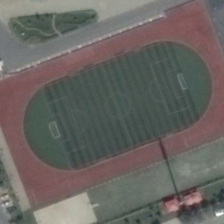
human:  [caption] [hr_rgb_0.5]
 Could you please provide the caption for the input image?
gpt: some green trees are near a playground with a football field in it .

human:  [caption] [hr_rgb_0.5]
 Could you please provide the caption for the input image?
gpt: some green trees are near a playground with a football field in it .

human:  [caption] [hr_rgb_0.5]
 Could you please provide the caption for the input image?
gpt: some green trees are near a playground with a football field in it .

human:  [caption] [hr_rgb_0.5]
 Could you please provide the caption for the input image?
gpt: some green trees are near a playground with a football field in it .

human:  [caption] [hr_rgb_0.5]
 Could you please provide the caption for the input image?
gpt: some green trees are near a playground with a football field in it .